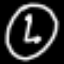
Label: clock